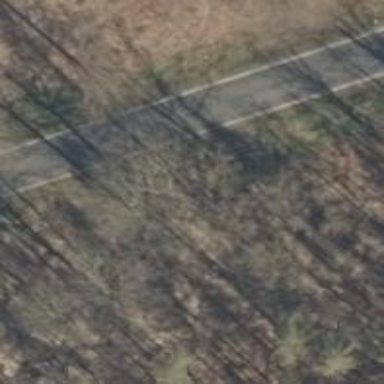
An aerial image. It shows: Secondary road with asphalt surface.